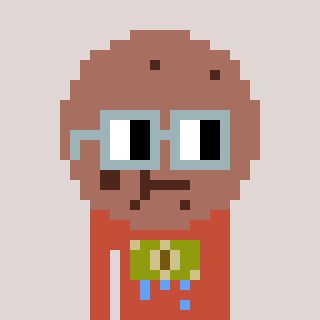
a pixel art character with square dark gray glasses, a cookie-shaped head and a rust-colored body on a warm background